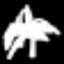
Label: leaf